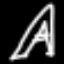
Label: The Eiffel Tower